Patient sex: F
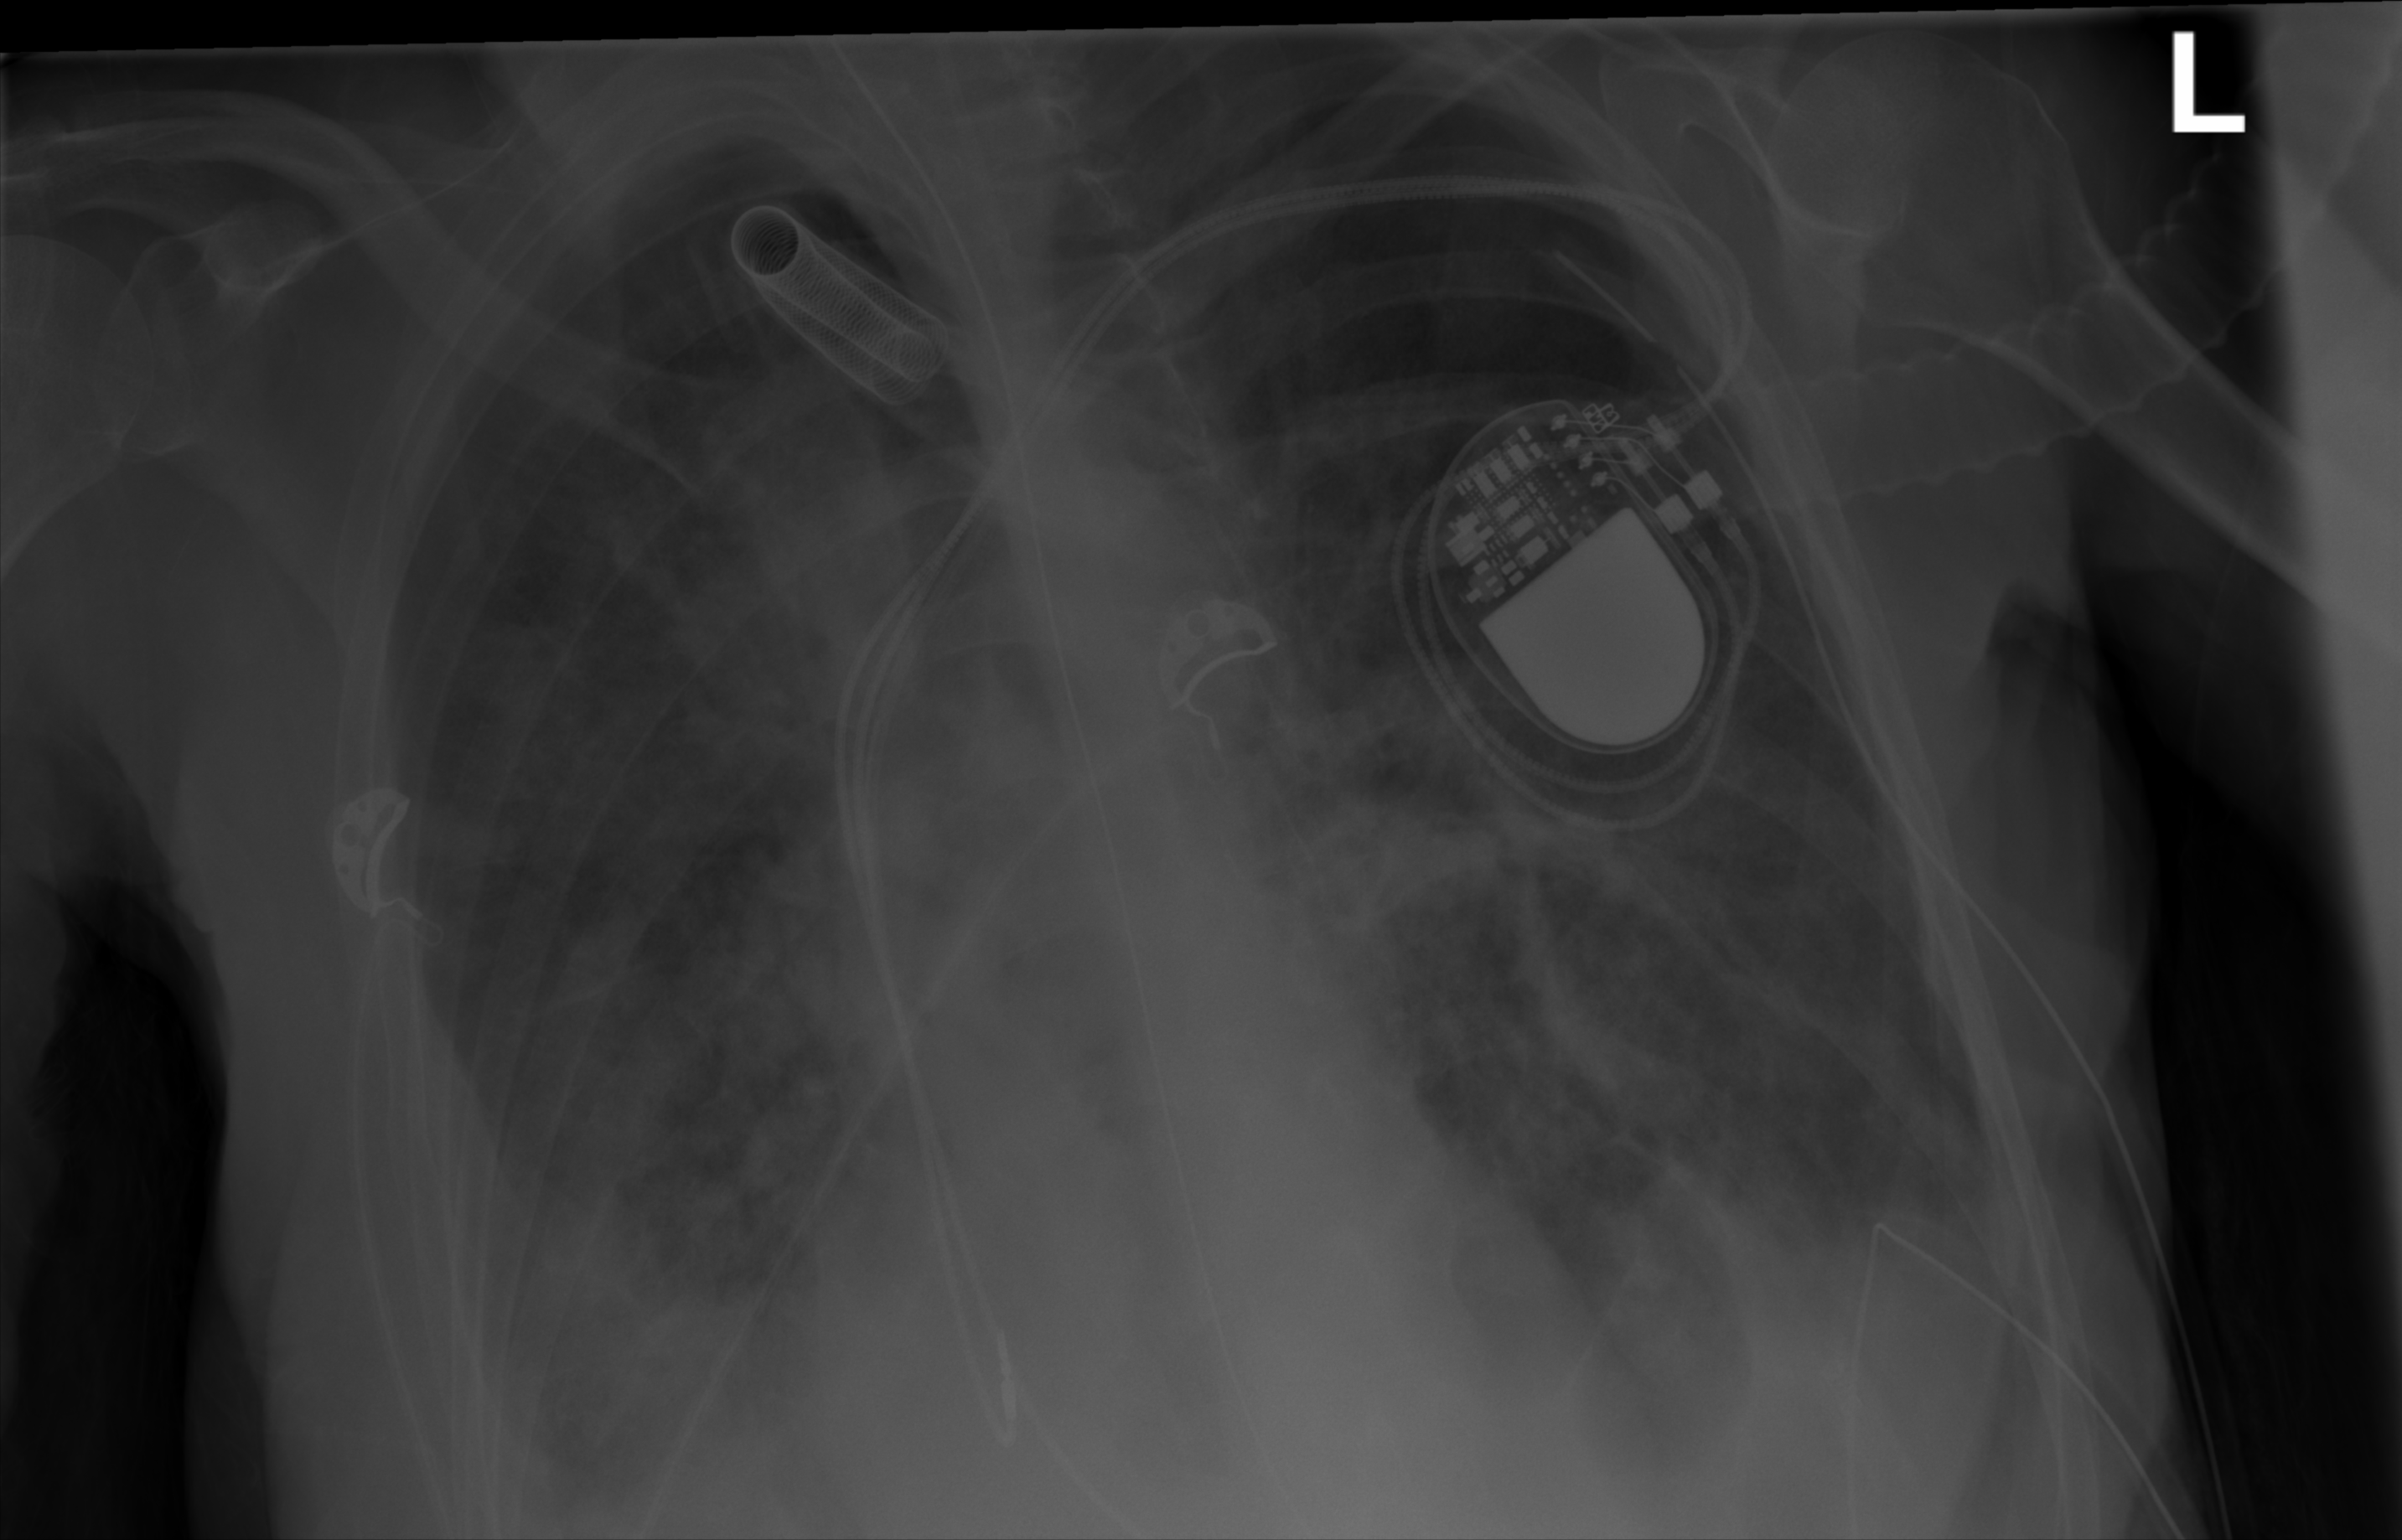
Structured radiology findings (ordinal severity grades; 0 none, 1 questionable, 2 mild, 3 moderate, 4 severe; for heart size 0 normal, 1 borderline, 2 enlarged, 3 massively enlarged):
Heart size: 0
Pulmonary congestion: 3
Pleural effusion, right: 2
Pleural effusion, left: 3
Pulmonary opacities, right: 3
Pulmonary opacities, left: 2
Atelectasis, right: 2
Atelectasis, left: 2